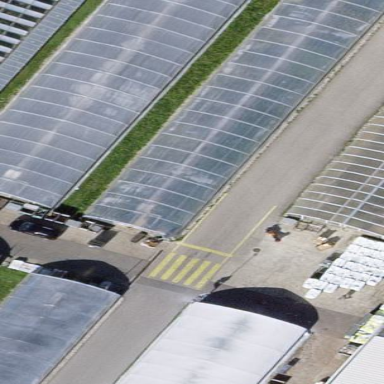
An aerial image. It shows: Greenhouse.